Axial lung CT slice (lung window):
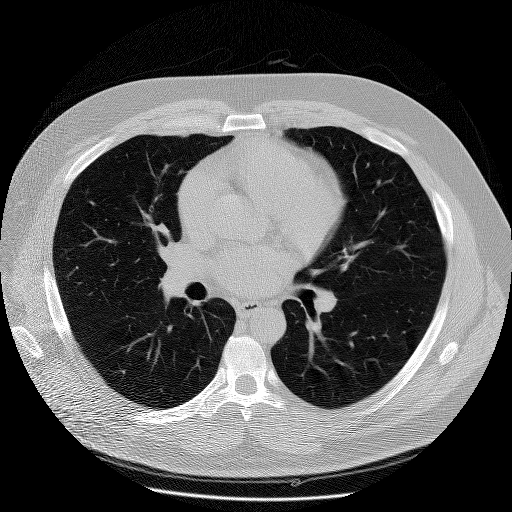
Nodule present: no